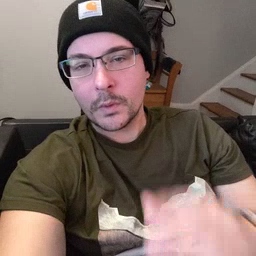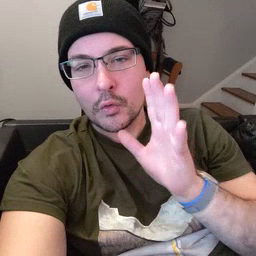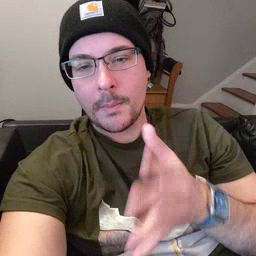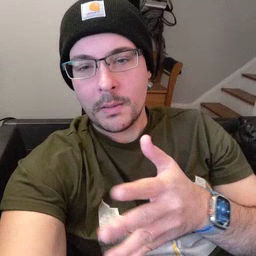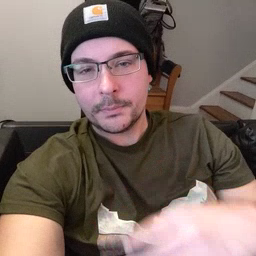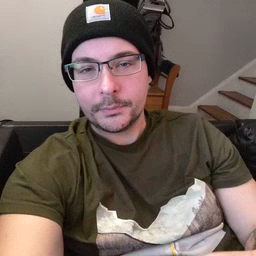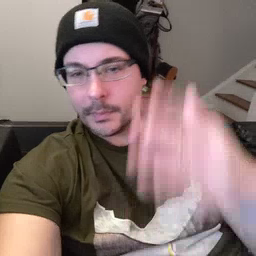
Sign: grandma